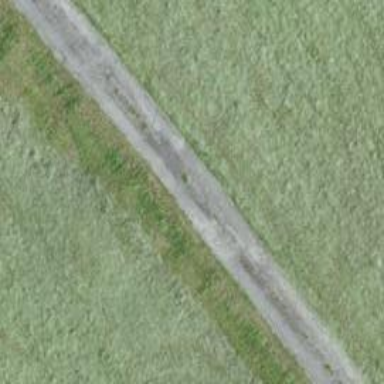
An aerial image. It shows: Unclassified paved road.